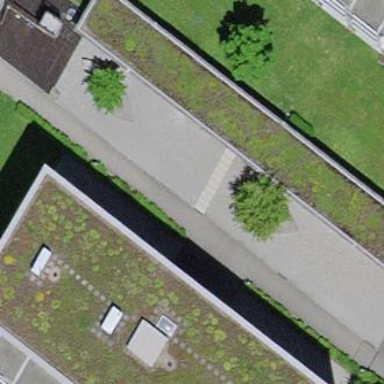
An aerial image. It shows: Building with flat roof used as bicycle parking facility.